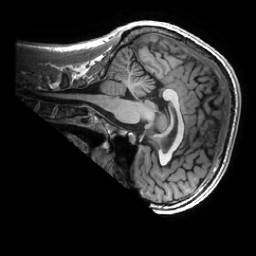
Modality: T1w
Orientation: sagittal
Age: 31
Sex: male
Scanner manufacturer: ge
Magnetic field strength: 3 T
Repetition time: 0.0073 s
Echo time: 0.003 s